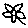
Label: flower